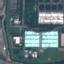
Land use / land cover class: Industrial